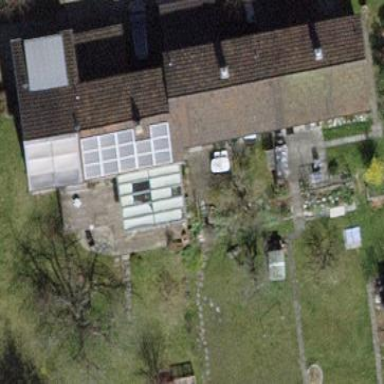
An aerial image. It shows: Building with tiled roof.